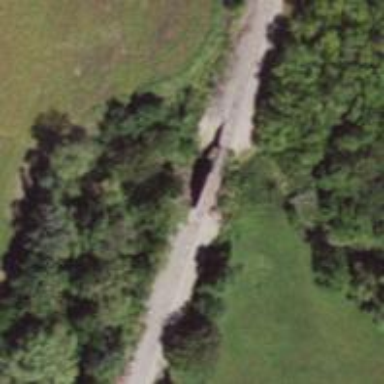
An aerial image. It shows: Railway bridge.